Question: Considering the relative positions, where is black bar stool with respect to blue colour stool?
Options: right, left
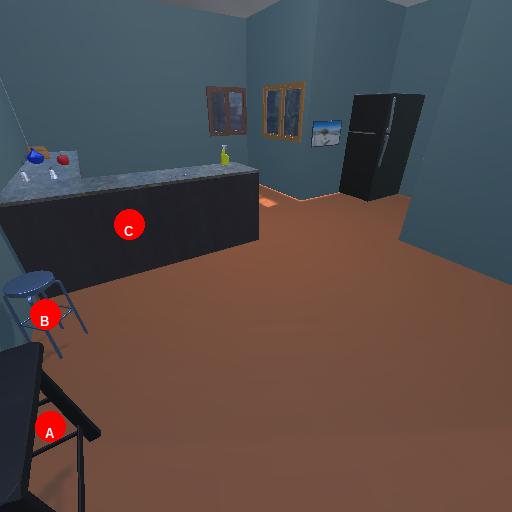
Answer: right